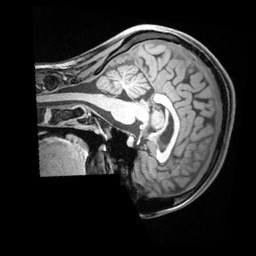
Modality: T1w
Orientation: sagittal
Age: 26
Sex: female
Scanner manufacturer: siemens
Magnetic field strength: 3 T
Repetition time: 1.68 s
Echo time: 0.00188 s